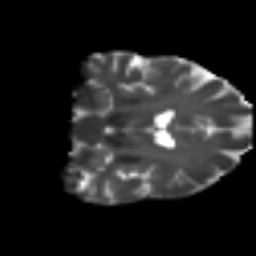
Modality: T2w
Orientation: coronal
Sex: female
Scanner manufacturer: ge
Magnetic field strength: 3 T
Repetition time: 7 s
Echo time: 0.08 s